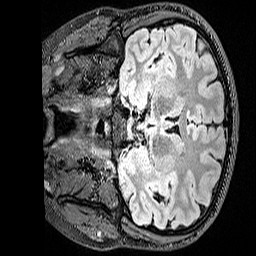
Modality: FLAIR
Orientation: coronal
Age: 21
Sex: female
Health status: healthy
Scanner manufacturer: siemens
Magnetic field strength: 3 T
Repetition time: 5 s
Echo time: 0.388 s